Question: I am trying to modify the axes in ggplot2 so that it is one decimal point and has a label for every integer. However, I want to do it without an upper limit so that it will automatically adjust to data of different counts.
The difference between my question and the <URL>'. This question has been answered extremely well by @DidzisElferts below.
Here is my work:
'''
library(data.table)
library(scales)
library(ggplot2)
mtcars <- data.table(mtcars)
mtcars$Cylinders <- as.factor(mtcars$cyl)
mtcars$Gears <- as.factor(mtcars$gear)
setkey(mtcars, Cylinders, Gears)
mtcars <- mtcars[CJ(unique(Cylinders), unique(Gears)), .N, allow.cartesian = TRUE]
ggplot(mtcars, aes(x=Cylinders, y = N, fill = Gears)) +
geom_bar(position="dodge", stat="identity") +
ylab("Count") + theme(legend.position="top") +
scale_x_discrete(drop = FALSE)
'''

As you can see, ggplot2 is plotting the axes with a decimal point and doing it every 2.5 automatically. I'd like to change that. Any way to do so?
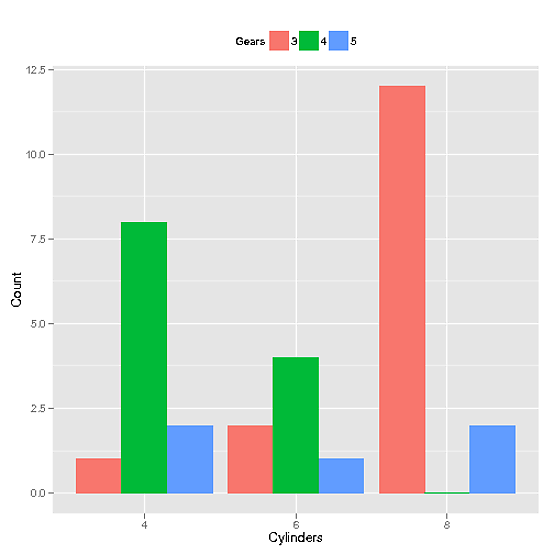
Answer: Use 'scale_y_continuous(breaks=c(0,2,4,6,8,10))'. So your plotting code will look like:
'''
ggplot(mtcars, aes(x=Cylinders, y = N, fill = Gears)) +
geom_bar(position="dodge", stat="identity") +
ylab("Count") + theme(legend.position="top") +
scale_y_continuous(breaks=c(0,2,4,6,8,10)) +
scale_x_discrete(drop = FALSE)
'''
---
EDIT: Alternatively you can use 'scale_y_continuous(breaks=seq(round(max(mtcars$N),0)))' in order to automatically adjust the scale to the maximum value of the y-variable. When you want the breaks more then 1 from each other, you can use for example 'seq(from=0,to=round(max(mtcars$N),0),by=2)'